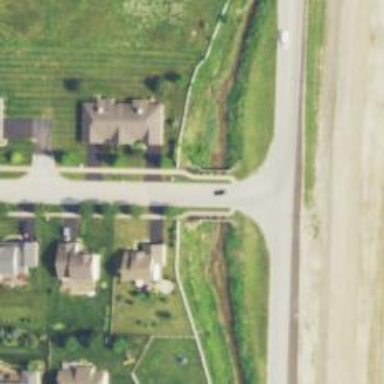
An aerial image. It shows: Residential road with bridge.